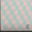
Piece: xx